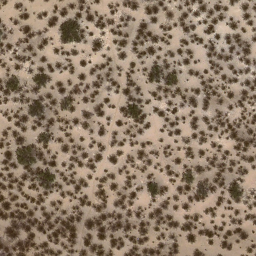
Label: chaparral